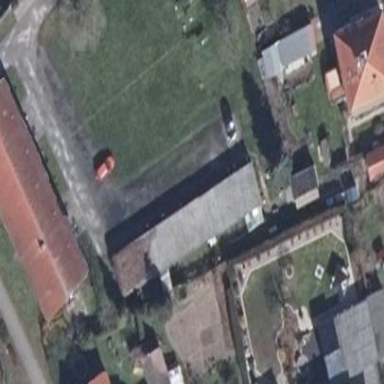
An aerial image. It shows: Garage.